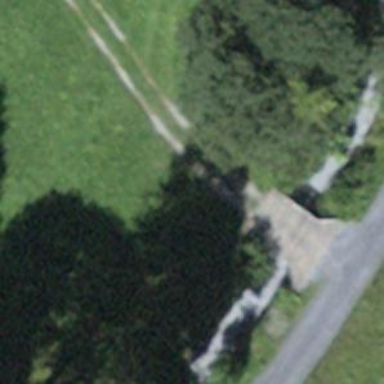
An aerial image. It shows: Track road with bridge.